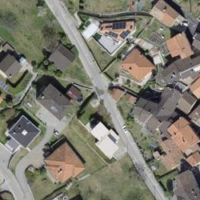
EUNIS habitat code: 54
Species observed at this site:
Hemerocallis fulva